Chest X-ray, PA view. Patient: 16 years old, sex M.
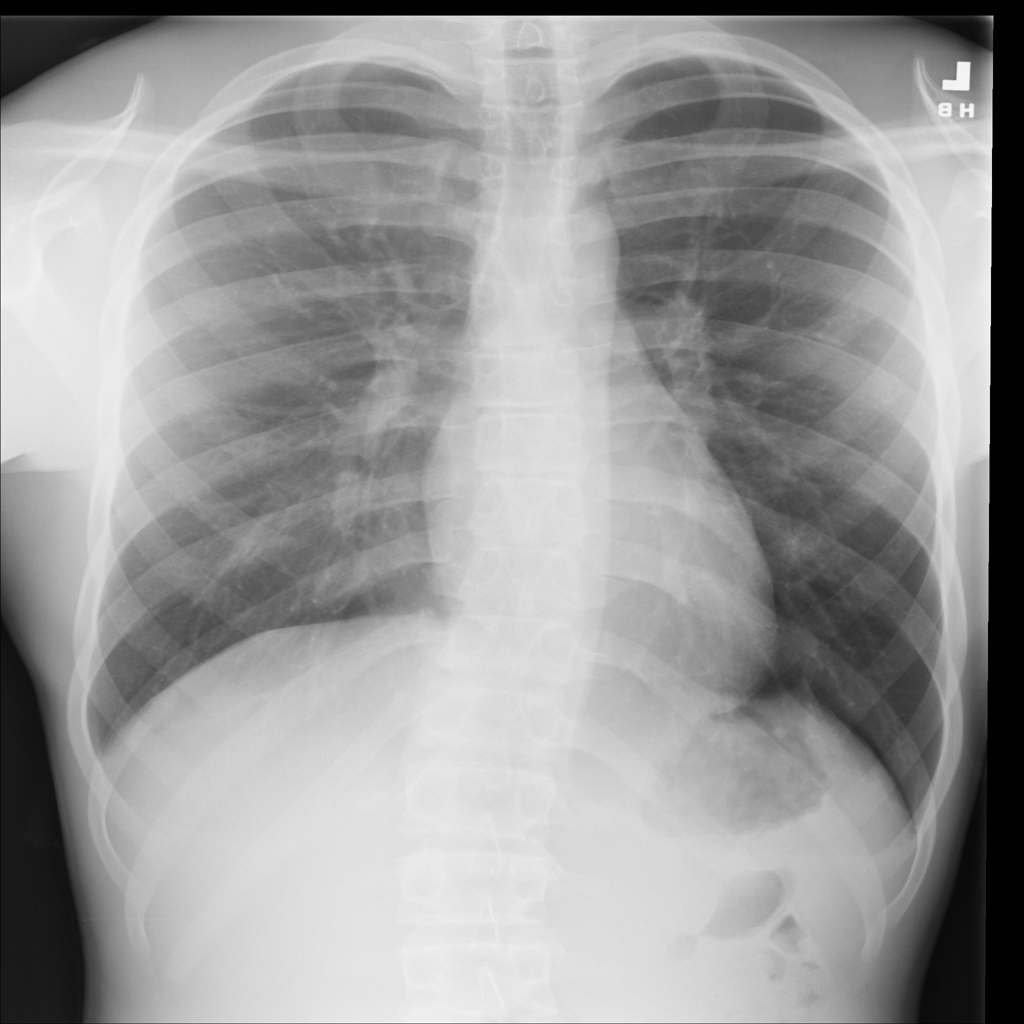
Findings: No Finding